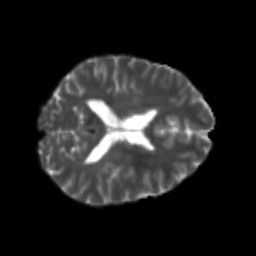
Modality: T2w
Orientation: axial
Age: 24
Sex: male
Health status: healthy
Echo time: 0.074 s